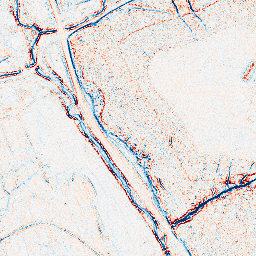
Category: edge_preserving
Decomposition family: anisotropic_diffusion
Decomposition parameters: iterations: 5
kappa: 50
gamma: 0.1
Upsampling method: bicubic
Upsampling parameters: scale: 8
Upsampling scale: 8